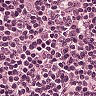
Metastatic tissue present: no